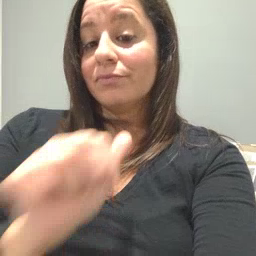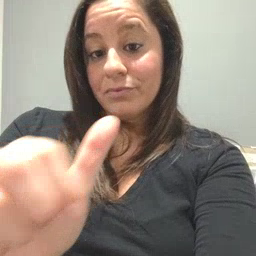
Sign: not